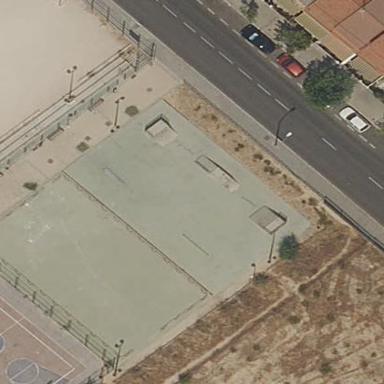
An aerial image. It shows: Pitch for leisure activities.